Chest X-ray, PA view. Patient: 21 years old, sex M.
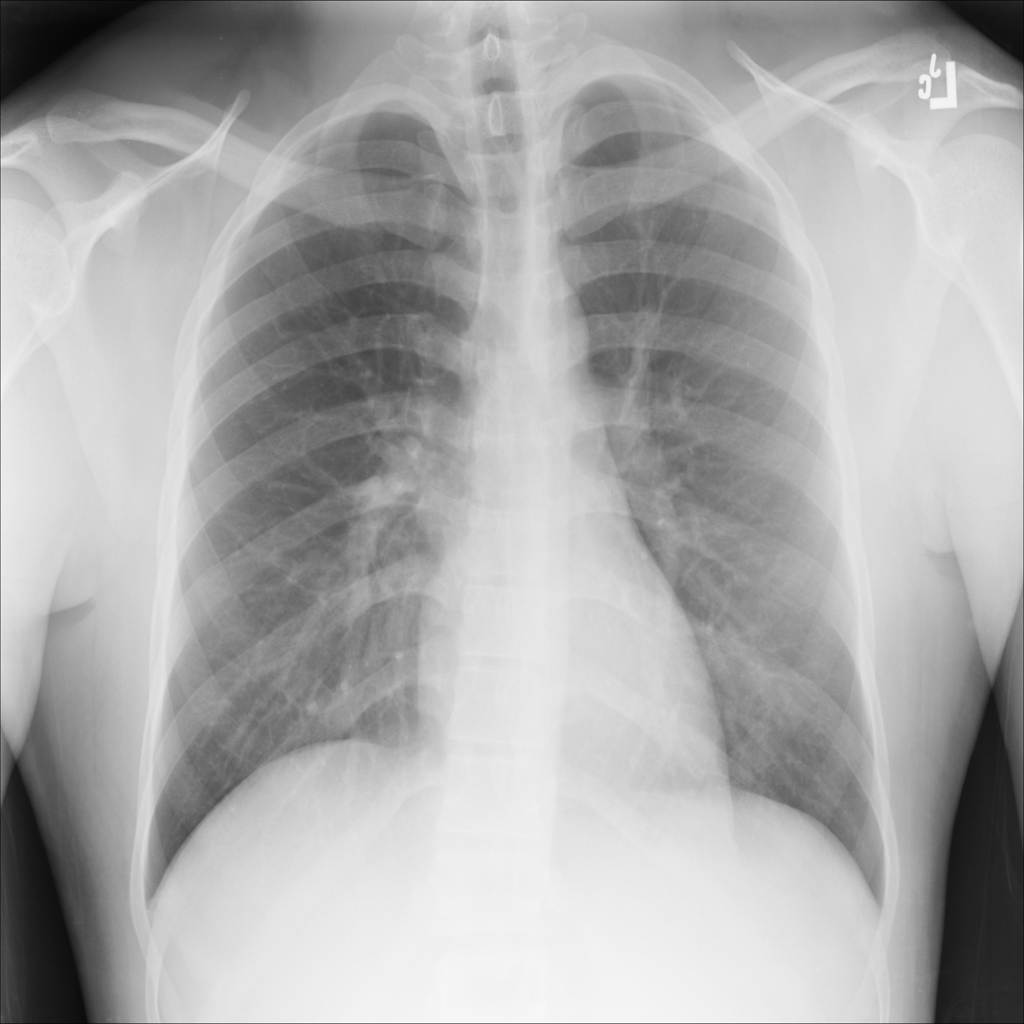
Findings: No Finding